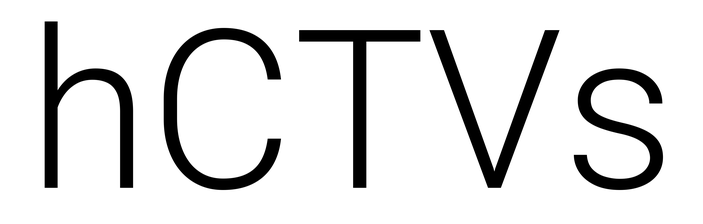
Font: Roboto_Light